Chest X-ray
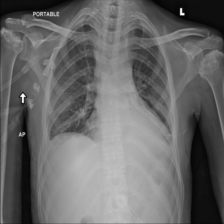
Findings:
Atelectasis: negative
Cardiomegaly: negative
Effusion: negative
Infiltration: positive
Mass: negative
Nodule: negative
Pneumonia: negative
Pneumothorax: negative
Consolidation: negative
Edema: negative
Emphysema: negative
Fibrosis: negative
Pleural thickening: negative
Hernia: negative